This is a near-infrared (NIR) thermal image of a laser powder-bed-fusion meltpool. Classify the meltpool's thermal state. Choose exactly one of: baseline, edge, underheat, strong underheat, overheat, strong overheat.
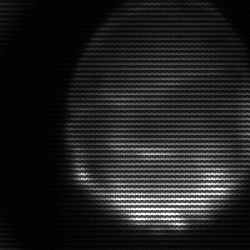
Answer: edge